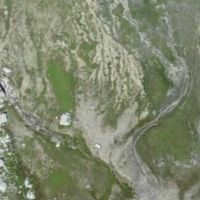
EUNIS habitat code: 48
Species observed at this site:
Doronicum grandiflorum